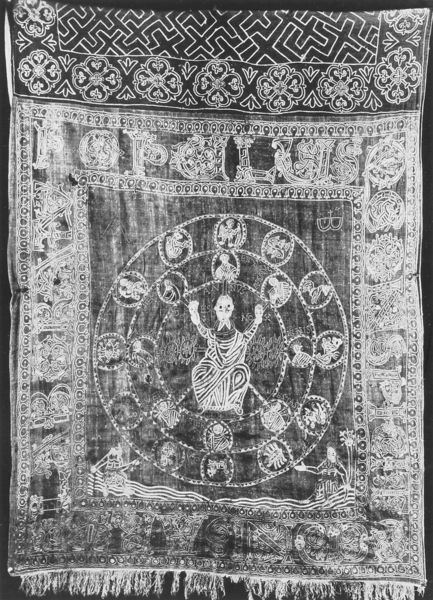
Titel: Ewaldi-Decke aus St. Kunibert in Köln
Standort: Fundort: Köln, St. Kunibert (EU - D - NRW)
Schlagwörter: gott, himmel, mann, weiß, sitzen, blumen, köpfe, mitte, schwarz, zeichen, tiere, muster, ornament, teppich, arme, falten, mensch, portrait, figur, fransen, gewand, stickerei, stoff, kreis, welle, bilder, figuren, ornamente, verzierung, foto, symmetrisch, schwarz-weiß, text, kreise, portraits, christus, jesus, zentral, erhoben, heiliger, zentrum, heilige, mittelpunkt, gestickt, textil, reproduktion, sternzeichen, muser, geometrie, quadrat, symbole, tierkreis, tierkreiszeichen, gehoben, chinese, fussel, röntgenaufnahme, röntgenbild, kreue, d, webstück, zentraö